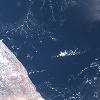
Label: water